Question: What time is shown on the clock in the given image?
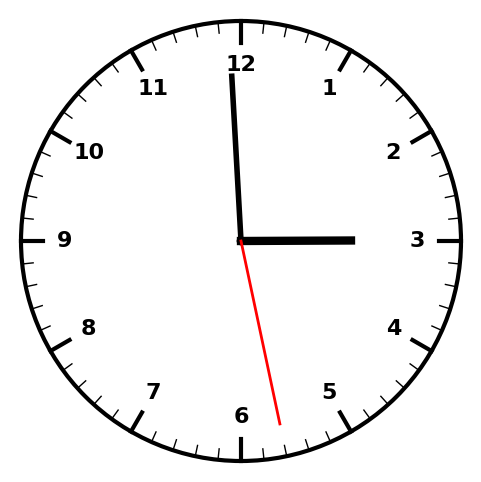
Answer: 02:59:28